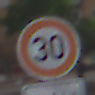
Verkehrszeichen: Geschwindigkeit30
Zusatzzeichen unten: HinweiseAufGefahrenDurchVerbaleAngabe5
Umgebung: Outdoor, Urban
Tageszeit: MorningAfternoon
Wetter: Overcast
Licht: Natural
Jahreszeit: NotSpecified
Kontrast: LowContrast